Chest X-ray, AP view. Patient: 36 years old, sex F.
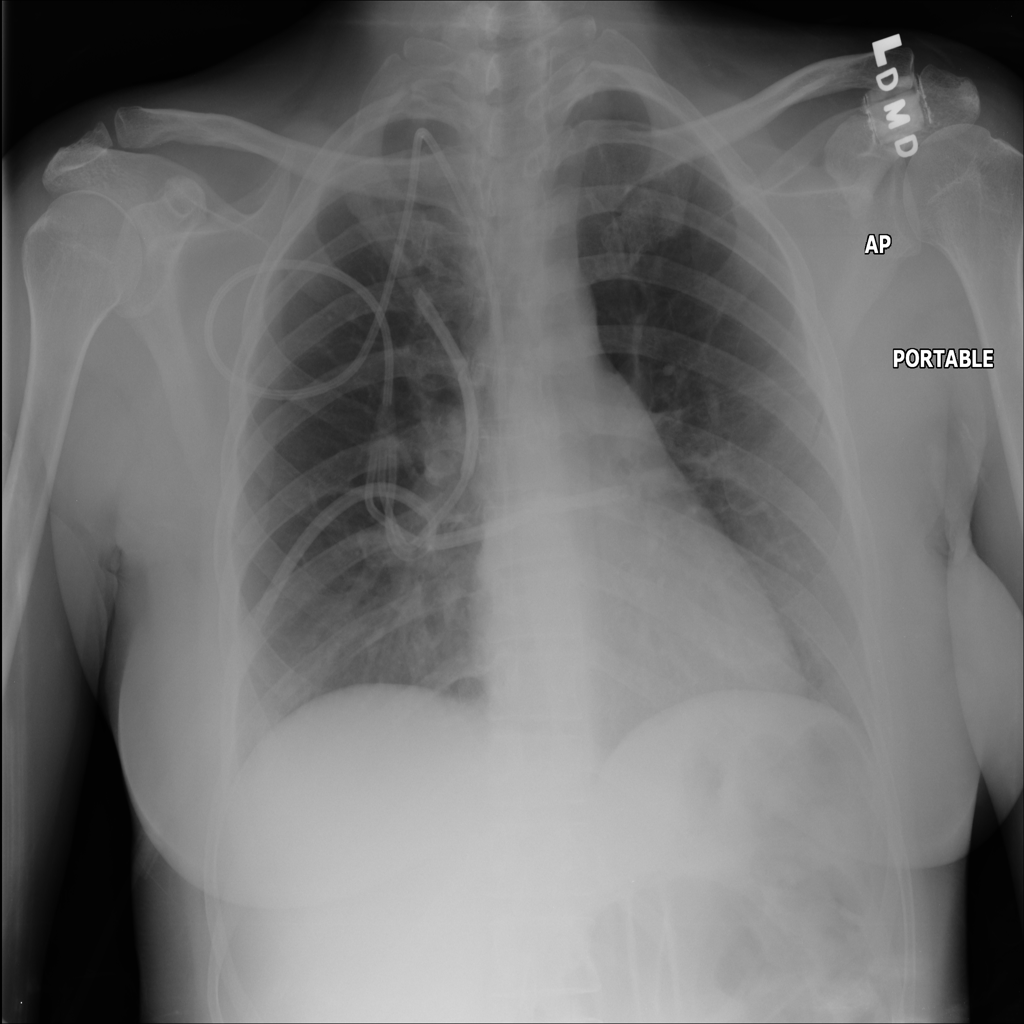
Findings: No Finding